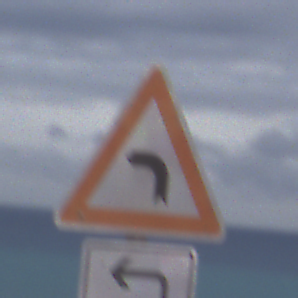
Verkehrszeichen: KurveLinks
Zusatzzeichen unten: RichtungsangabeDurchPfeile2
Umgebung: Outdoor, Urban
Tageszeit: Midday
Wetter: Overcast
Licht: Natural
Jahreszeit: NotSpecified
Kontrast: LowContrast